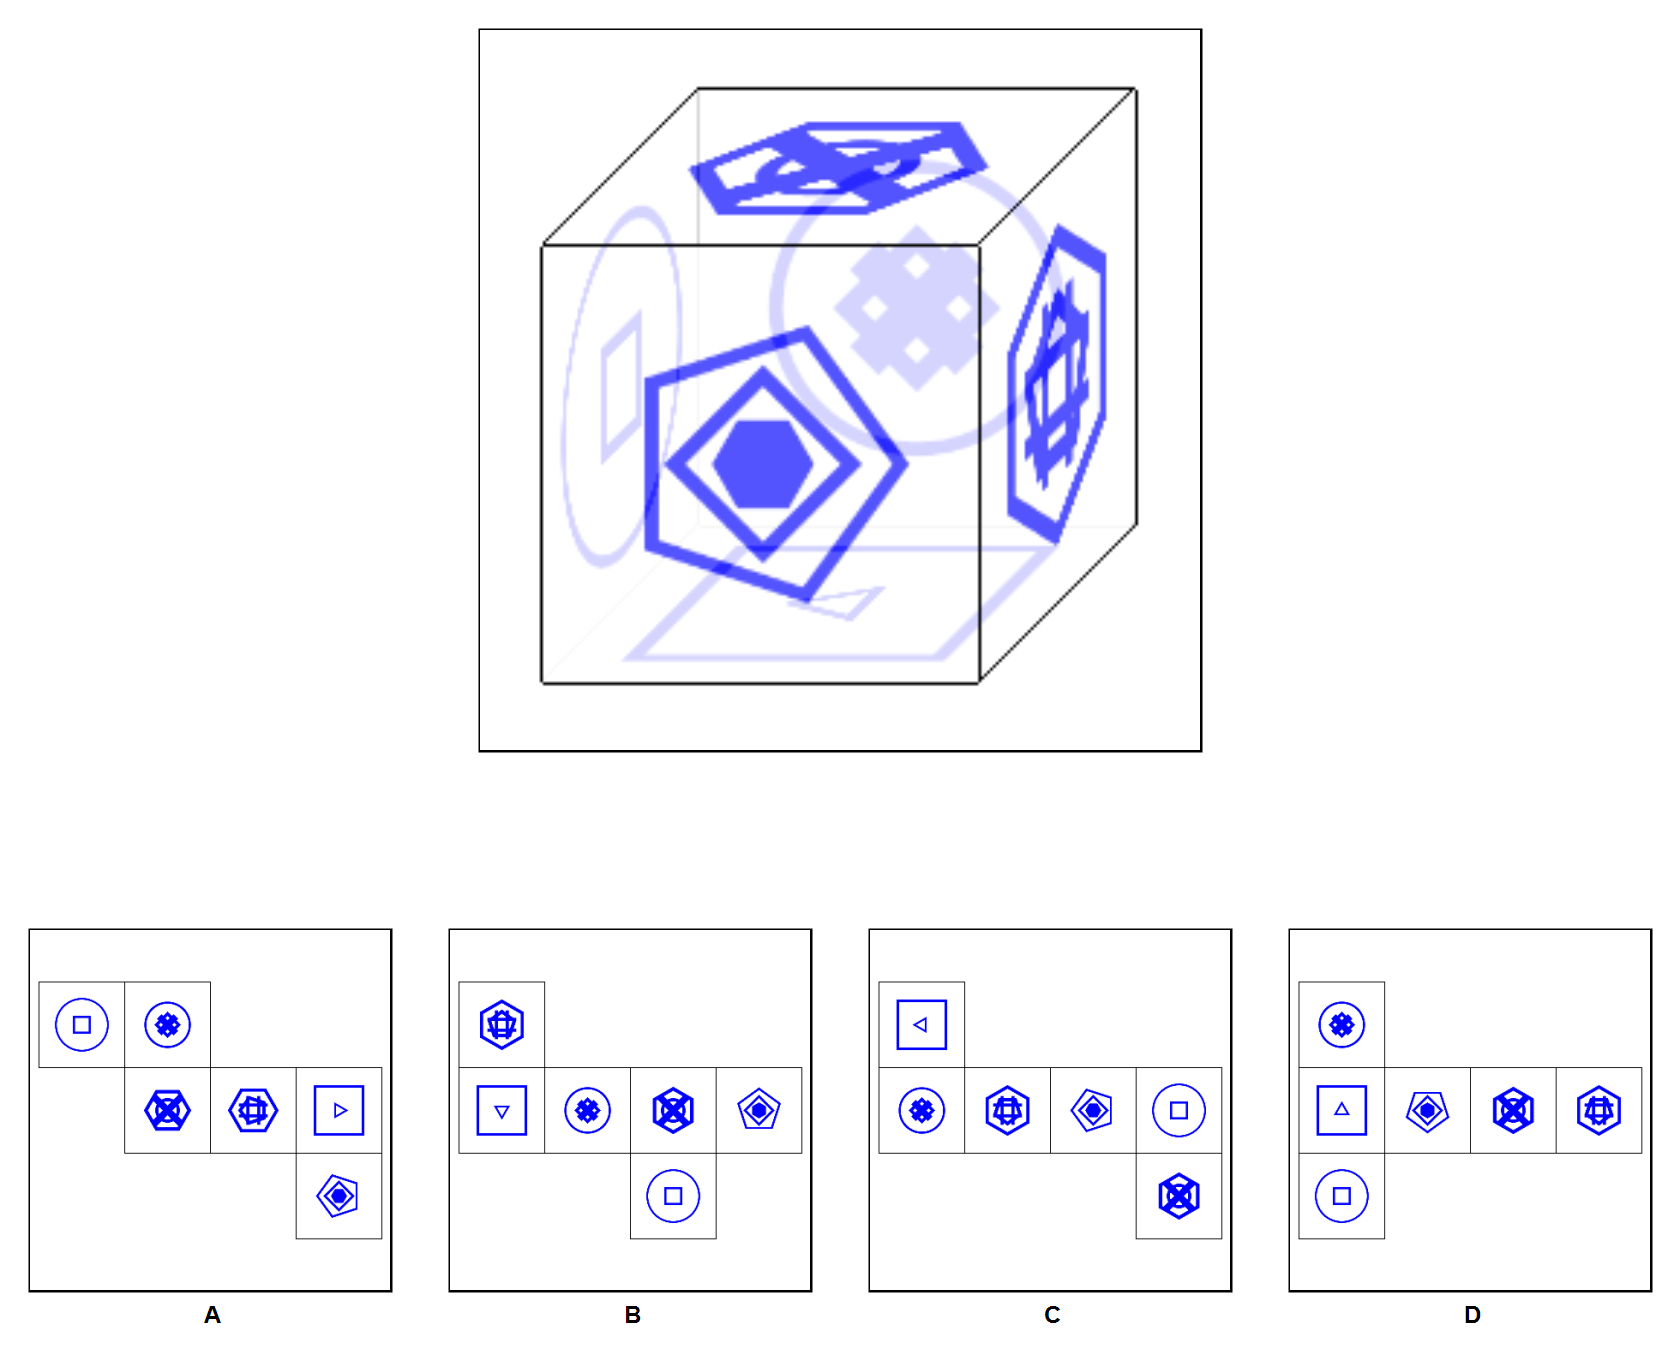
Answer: D